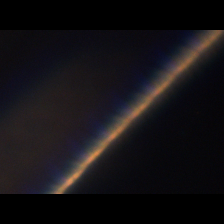
Taxon: Psuedo-nitzschia
Group: Diatoms